Interaction volume radius: 5 \u00c5
Interaction volume height: 10 \u00c5
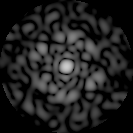
Disorder parameter: 0.7845